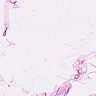
Metastatic tissue present: no